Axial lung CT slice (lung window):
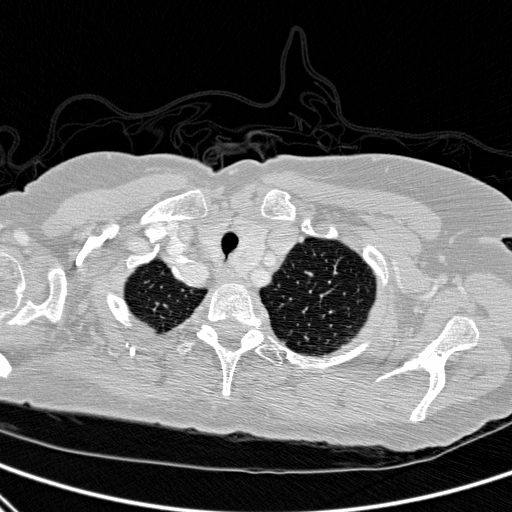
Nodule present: no